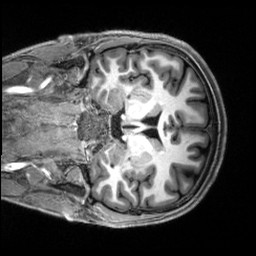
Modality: T1w
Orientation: coronal
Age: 21
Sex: male
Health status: healthy
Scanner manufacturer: siemens
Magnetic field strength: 3 T
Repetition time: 2.5 s
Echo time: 0.00222 s